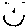
Label: smiley face